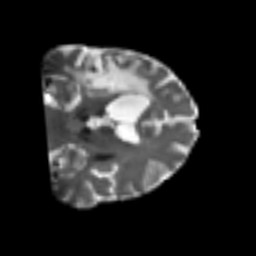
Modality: T2w
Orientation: coronal
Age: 68
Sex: male
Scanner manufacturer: siemens
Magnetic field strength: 3 T
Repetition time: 4.999 s
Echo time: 0.07946 s